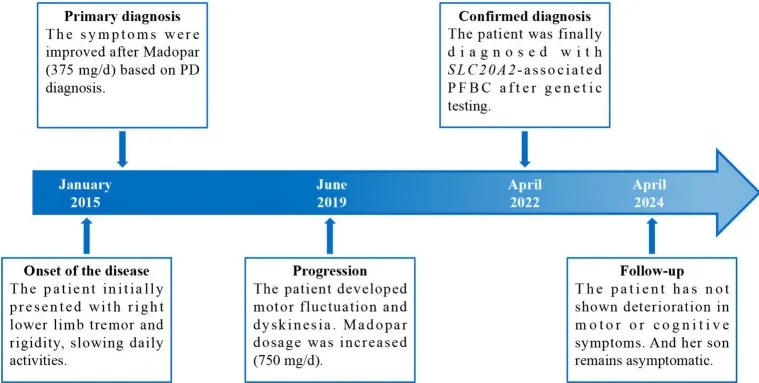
Timeline of the case report.
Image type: chart (chart)